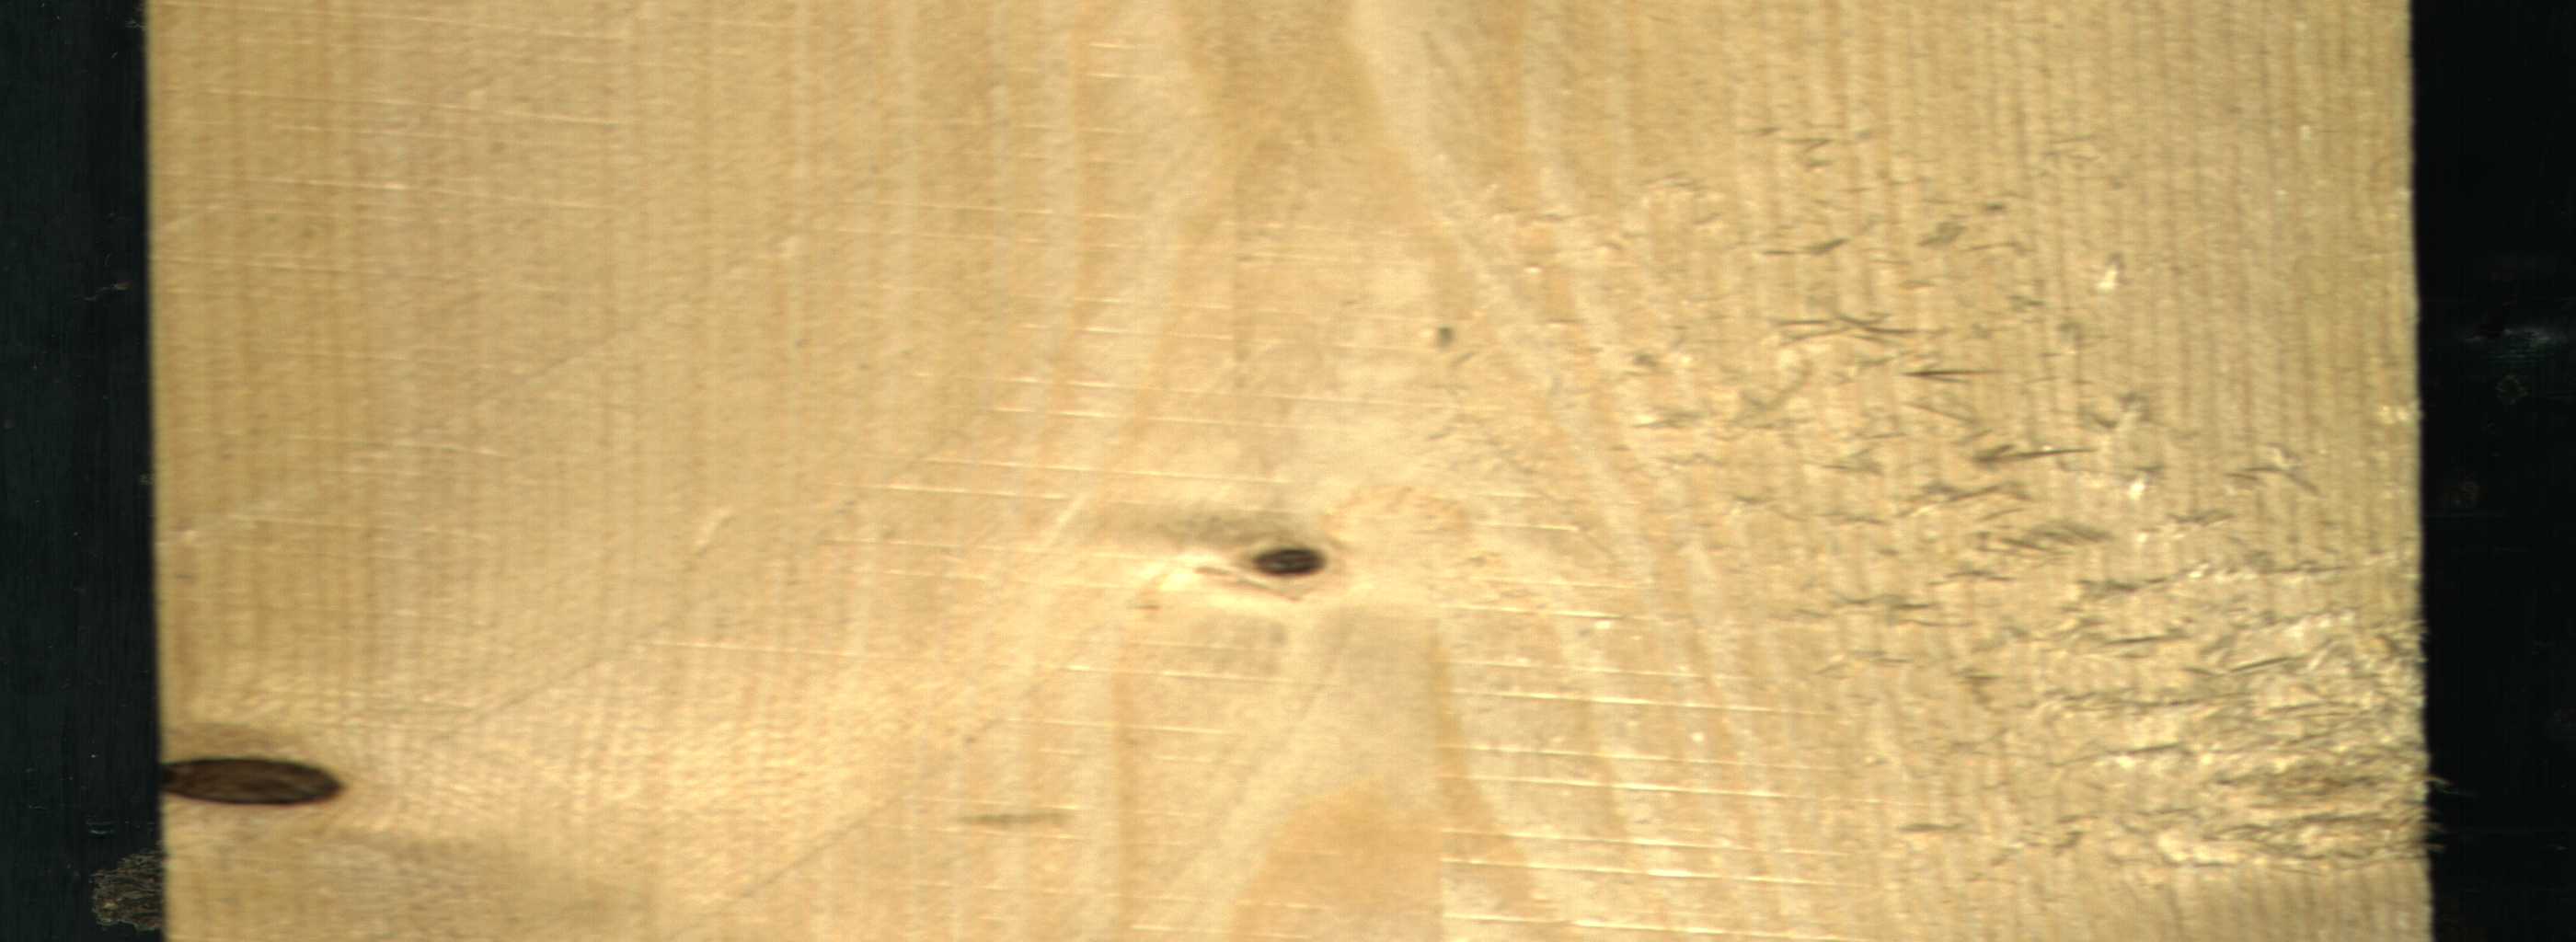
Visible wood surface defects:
Dead_Knot
Dead_Knot